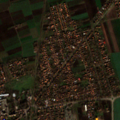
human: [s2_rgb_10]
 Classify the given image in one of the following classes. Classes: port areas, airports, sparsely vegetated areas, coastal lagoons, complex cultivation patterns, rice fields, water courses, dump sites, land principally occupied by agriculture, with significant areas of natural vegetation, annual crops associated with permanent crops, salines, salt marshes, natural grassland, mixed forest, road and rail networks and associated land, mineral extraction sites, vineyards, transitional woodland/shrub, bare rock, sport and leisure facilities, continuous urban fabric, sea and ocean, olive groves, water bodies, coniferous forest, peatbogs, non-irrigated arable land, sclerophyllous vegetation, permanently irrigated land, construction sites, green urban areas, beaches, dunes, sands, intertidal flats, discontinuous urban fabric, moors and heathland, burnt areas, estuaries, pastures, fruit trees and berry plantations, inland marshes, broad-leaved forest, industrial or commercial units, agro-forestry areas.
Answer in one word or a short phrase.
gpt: discontinuous urban fabric, industrial or commercial units, non-irrigated arable land